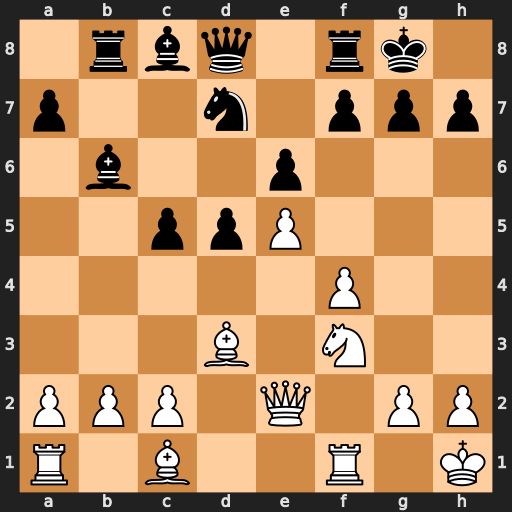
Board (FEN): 1rbq1rk1/p2n1ppp/1b2p3/2ppP3/5P2/3B1N2/PPP1Q1PP/R1B2R1K
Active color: w
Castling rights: -
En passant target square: -
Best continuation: Bxh7+ Kxh7 Ng5+ Qxg5 fxg5